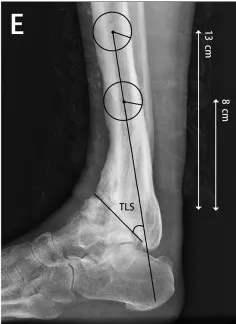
The internal fixation devices were removed 18 months after the initial surgery. Radiographic measurements revealed that the angles of the tibial articular surface (TAS) and tibial lateral surface (TLS) were 54 and 50 degrees, respectively (D,E).
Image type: radiology (x_ray)